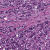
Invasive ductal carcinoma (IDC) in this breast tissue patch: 1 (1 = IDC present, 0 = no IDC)